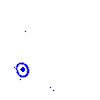
Particle: pion